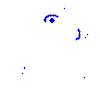
Particle: kaon